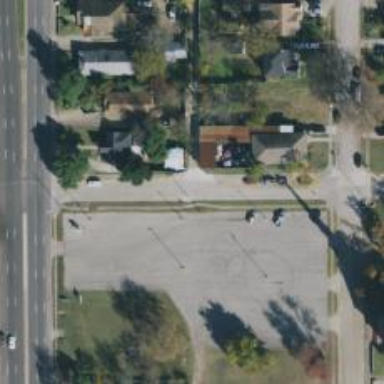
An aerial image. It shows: Alley classified as service road.